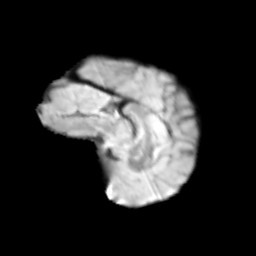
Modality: T2w
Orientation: sagittal
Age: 9
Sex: male
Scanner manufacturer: siemens
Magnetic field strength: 3 T
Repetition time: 3.8 s
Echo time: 0.07 s